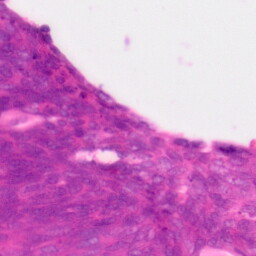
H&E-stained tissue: Colon